Question: I'm working on improved hillshading for some topographical map plots. The basic hillshade workflow documented in 'image()' is:
'''
require(raster)
alt = getData('alt', country='CHE')
slope = terrain(alt, opt='slope')
aspect = terrain(alt, opt='aspect')
hill = hillShade(slope, aspect, 40, 270)
plot(hill, col=grey(0:100/100), legend=FALSE, main='Switzerland')
plot(alt, col=rainbow(25, alpha=0.35), add=TRUE)
'''
This image shows 'plot(hill..)' before 'plot(alt..)' is applied:

The method creates a solid grey under-layer of hillshades on which other data layers (e.g. elevation shading) are plotted semi-transparently. The problem with this approach is (a) that the neutral colour for flat terrain (RBG (202,202,202), '#CACACA') severely shades the whole model, which (b) prevents multiple shade layering, such as used by the <URL> approach.
I can imagine an workaround that converts rasters to matrices and applies hillshading as a numerical multiplier to the brightness of other layers, but this doesn't seem very elegant (although I may be wrong). I wonder if anyone has any ideas or (preferably) experience in this area? Thanks in advance.
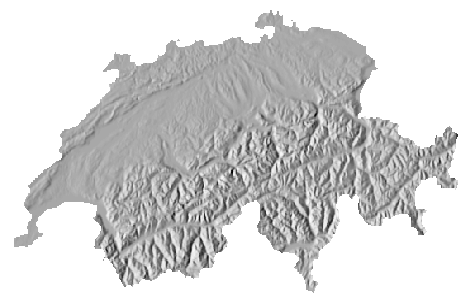
Answer: No experience with this, but why not give the gray undermap an alpha value that depends on slopes? Here's my try:
'''
# before
require(raster)
alt = getData('alt', country='CHE')
slope = terrain(alt, opt='slope')
aspect = terrain(alt, opt='aspect')
hill = hillShade(slope, aspect, 40, 270)
plot(hill, col=grey(0:100/100), legend=FALSE, main='Switzerland')
plot(alt, col=rainbow(25, alpha=0.35), add=TRUE)
'''

As you say, very dark.
'''
# after
grayalphas <- seq(-1,1,by=.01)^2*100
grayalphas[grayalphas==100] <- 99
plot(hill, col=paste0(grey(0:100/100),sprintf("%.2d",grayalphas)), legend=FALSE, main='Switzerland')
plot(alt, col=rainbow(25, alpha=0.35), add=TRUE)
'''

I set the gray alphas to have a parabolic shape, with minimum where the gray value is .5 and max of 99 at gray values of 0 or 1. If you choose something like this, you'll want to tinker with levels, etc, but it is easy to implement. Plus you'll want to put more effort than I did into the alphas, as mine are strictly numeric and not hex.
<URL> in Sacha Epskamp's answer. This keeps the parabola, but it ranges from 0 in the middle to 255 on the extremes.
'''
grayalphas <- seq(-1,1,length=101)^2*255
plot(hill, col=addTrans(grey(0:100/100),grayalphas), legend=FALSE, main='Switzerland')
plot(alt, col=rainbow(25, alpha=0.35), add=TRUE)
'''